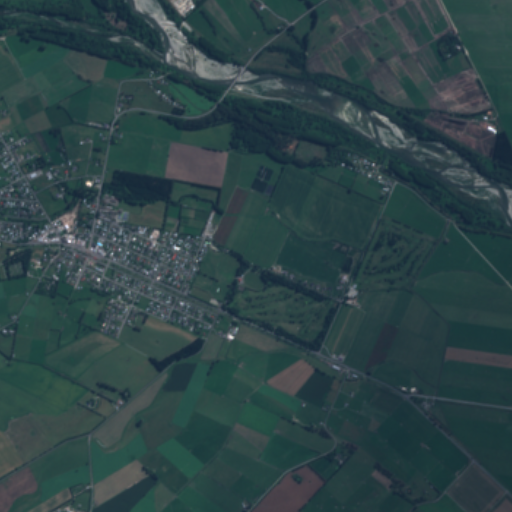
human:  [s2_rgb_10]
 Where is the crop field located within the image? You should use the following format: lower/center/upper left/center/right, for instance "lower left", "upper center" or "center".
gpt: The crop field is located in the upper left of the image.
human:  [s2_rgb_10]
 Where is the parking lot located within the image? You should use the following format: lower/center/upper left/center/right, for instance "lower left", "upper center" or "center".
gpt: The parking lot is located in the upper left of the image.
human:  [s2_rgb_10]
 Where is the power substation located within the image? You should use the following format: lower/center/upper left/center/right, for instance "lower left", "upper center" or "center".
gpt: The power substation is located in the center of the image.
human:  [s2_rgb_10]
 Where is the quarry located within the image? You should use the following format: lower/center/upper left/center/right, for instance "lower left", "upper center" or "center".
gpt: The quarry is located in the upper left of the image.
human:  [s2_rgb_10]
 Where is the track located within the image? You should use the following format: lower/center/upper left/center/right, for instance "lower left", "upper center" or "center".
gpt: The track is located in the upper left of the image.
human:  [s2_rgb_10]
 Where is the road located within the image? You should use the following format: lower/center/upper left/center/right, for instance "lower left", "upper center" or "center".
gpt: There is no road in the image.